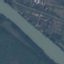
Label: River